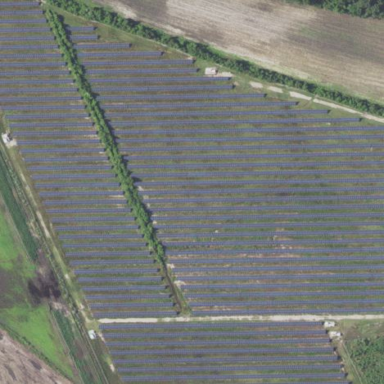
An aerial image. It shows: Solar power plant enclosed by fence. The plant generates electricity using photovoltaic technology.